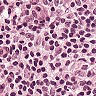
Metastatic tissue present: no